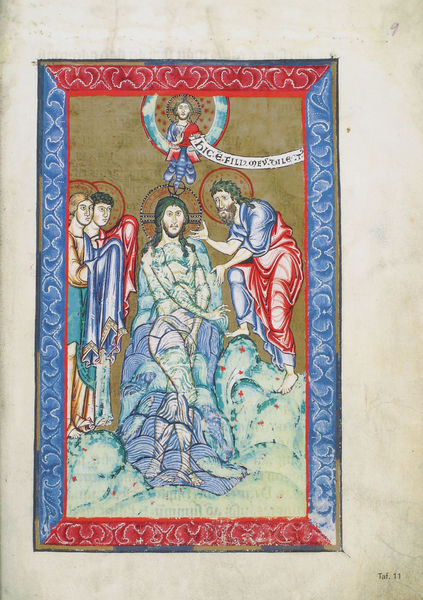
Titel: Das Brandenburger Evangelistar
Institution: Brandenburg, Domarchiv
Schlagwörter: blau, nackt, wasser, weiß, fluss, grün, türkis, zeichnung, rot, tuch, wolke, ornament, halten, johannes, rahmen, taube, täufer, bild, gehen, gold, engel, schrift, welle, tafel, buch, druck, seite, text, buchseite, heiligenschein, nimbus, christus, jesus, heiliger, heilige, jünger, taufe, miniatur, spruch, goldgrund, latein, taufen, jordan, schriftband, taufe christi, kreuznimbus, heiliger geist, buchmalerei, laten, buchkunst